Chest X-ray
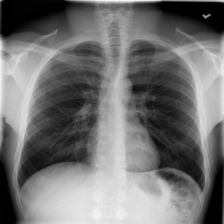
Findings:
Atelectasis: negative
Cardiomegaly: negative
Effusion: negative
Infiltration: positive
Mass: negative
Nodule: negative
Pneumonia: negative
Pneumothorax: negative
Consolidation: negative
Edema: negative
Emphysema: negative
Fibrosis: negative
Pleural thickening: negative
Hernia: negative